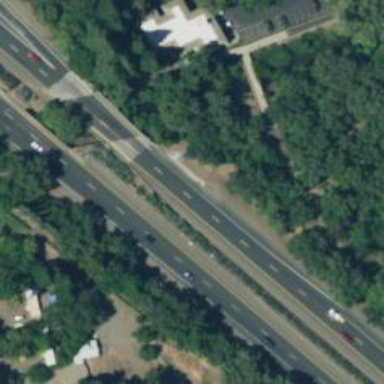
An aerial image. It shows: Motorway junction.